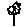
Label: flower